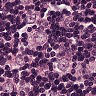
Metastatic tissue present: yes